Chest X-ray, PA view. Patient: 49 years old, sex M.
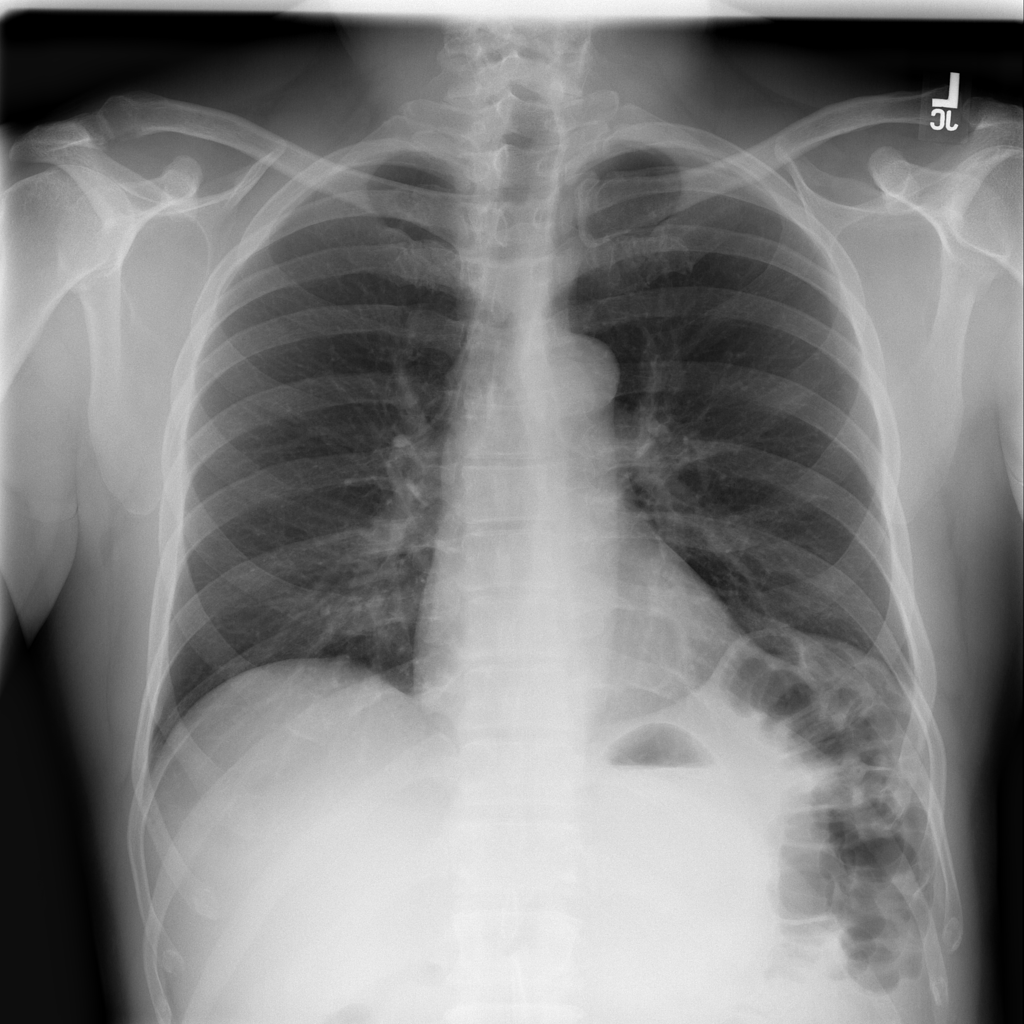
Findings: No Finding